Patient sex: M
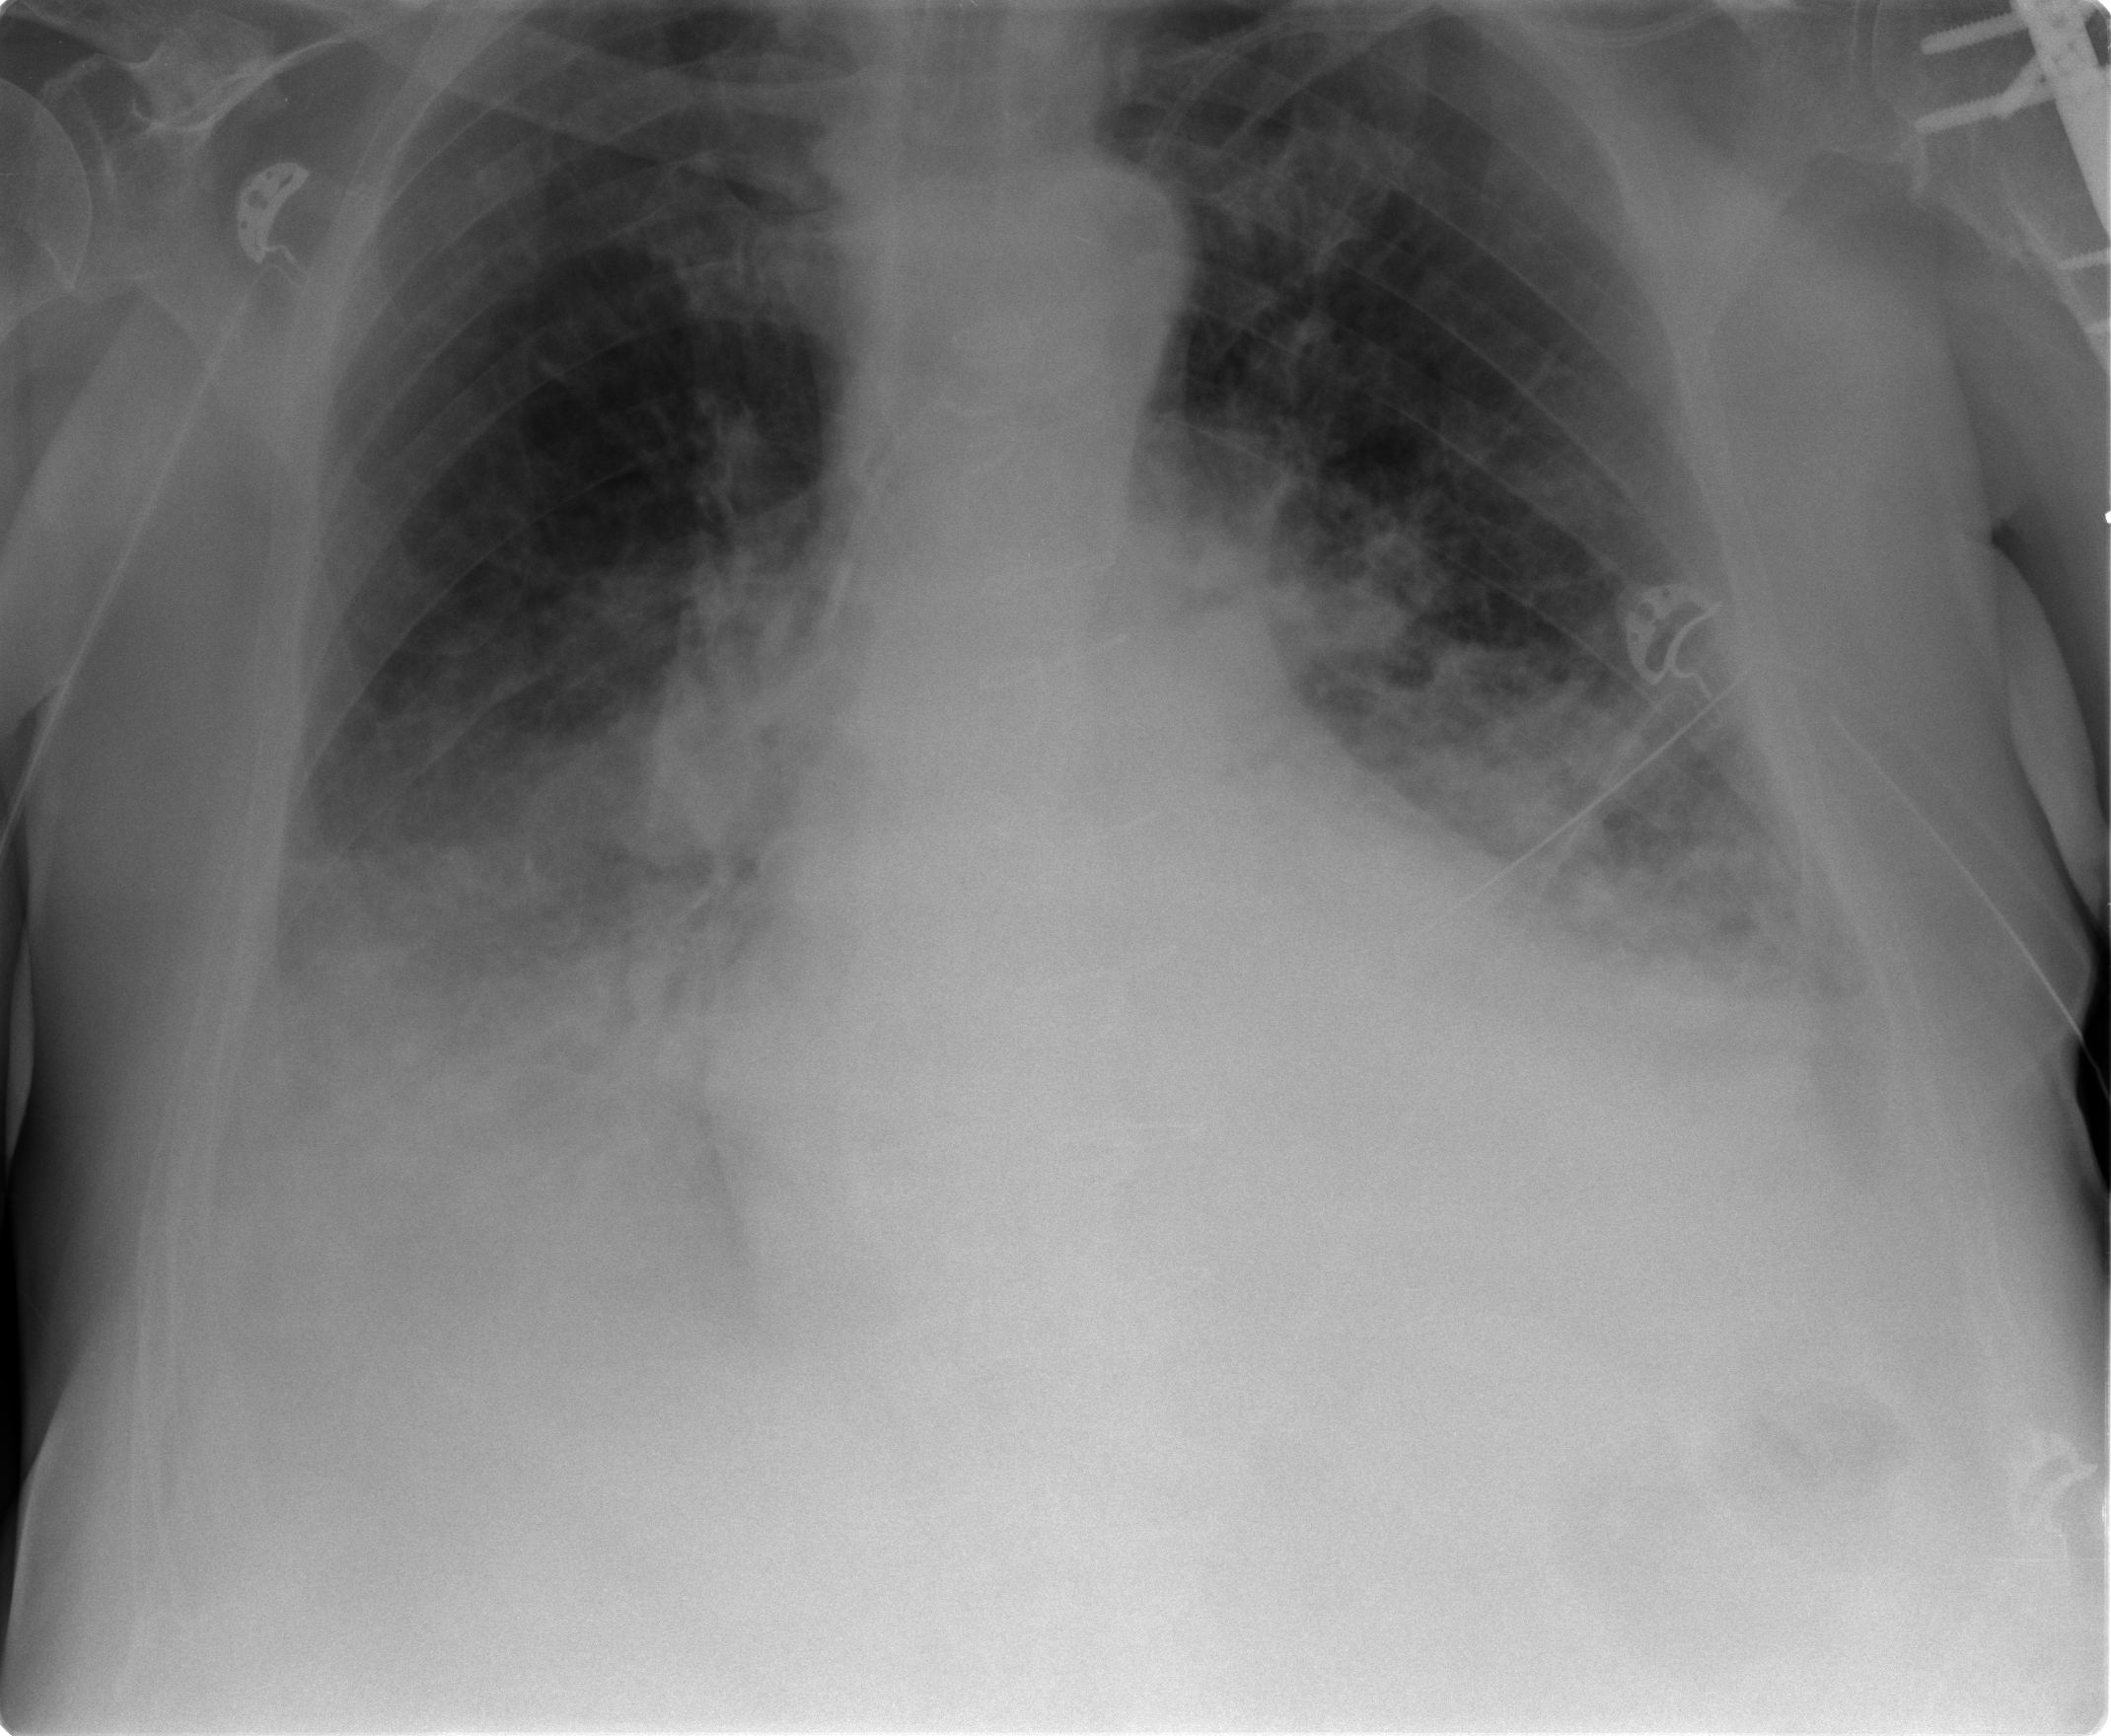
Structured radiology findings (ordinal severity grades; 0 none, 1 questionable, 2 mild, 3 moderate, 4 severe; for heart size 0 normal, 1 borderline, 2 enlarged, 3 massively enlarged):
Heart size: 1
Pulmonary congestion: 2
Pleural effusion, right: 3
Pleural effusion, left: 3
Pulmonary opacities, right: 2
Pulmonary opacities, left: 2
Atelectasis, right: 2
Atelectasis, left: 2